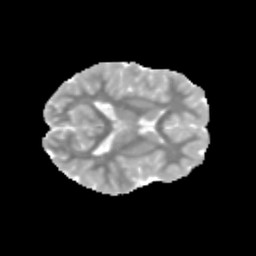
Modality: MD
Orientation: axial
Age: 10
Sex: male
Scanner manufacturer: siemens
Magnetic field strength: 3 T
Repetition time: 3.8 s
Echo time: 0.07 s